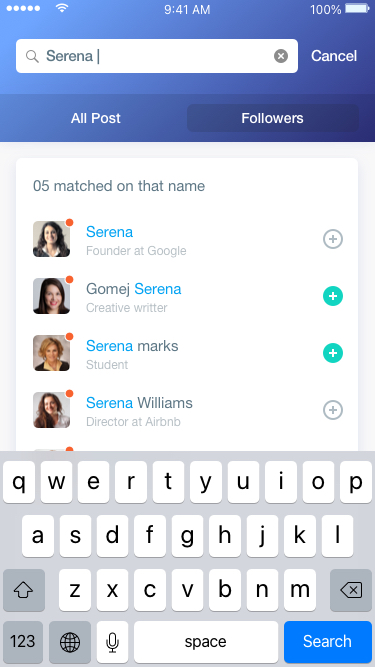
Text in this UI design:
All Post                               Followers
05 matched on that name
Serena
Founder at Google
Gomej Serena
Creative writter
Serena marks
Student
Serena Williams
Director at Airbnb
Serena Gomej
Content writter
Cancel
Serena |